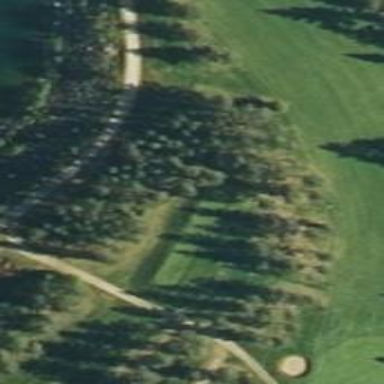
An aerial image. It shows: Golf fairway surrounded by grass.